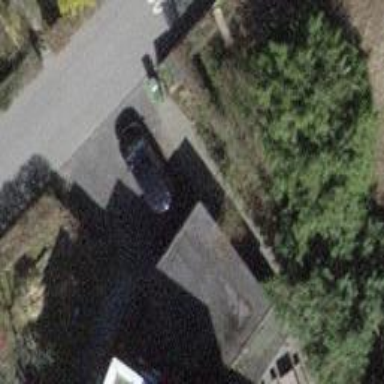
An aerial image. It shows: Carport structure.